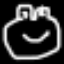
Label: frog